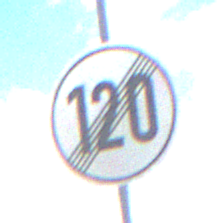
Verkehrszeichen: EndeGeschwindigkeit120
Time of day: Midday
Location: Outdoor (Nature)
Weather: PartlyCloudy
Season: NotSpecified
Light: Natural